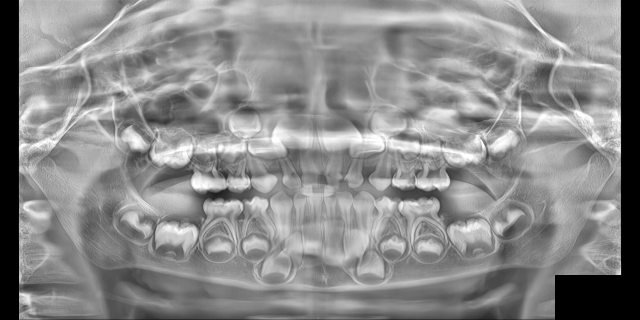
child